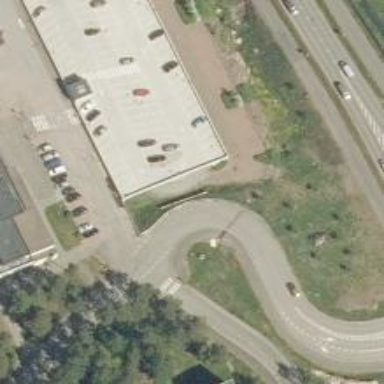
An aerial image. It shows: Asphalt cycleway.